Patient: sex M, age 44
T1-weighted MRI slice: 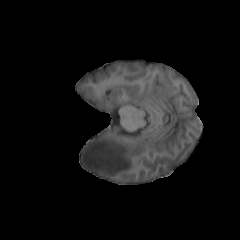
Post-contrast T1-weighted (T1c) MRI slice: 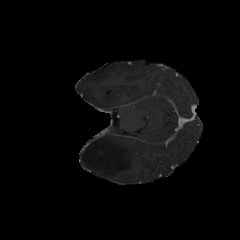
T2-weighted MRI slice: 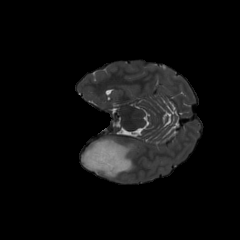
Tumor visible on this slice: yes
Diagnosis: Astrocytoma, IDH-mutant
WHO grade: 3